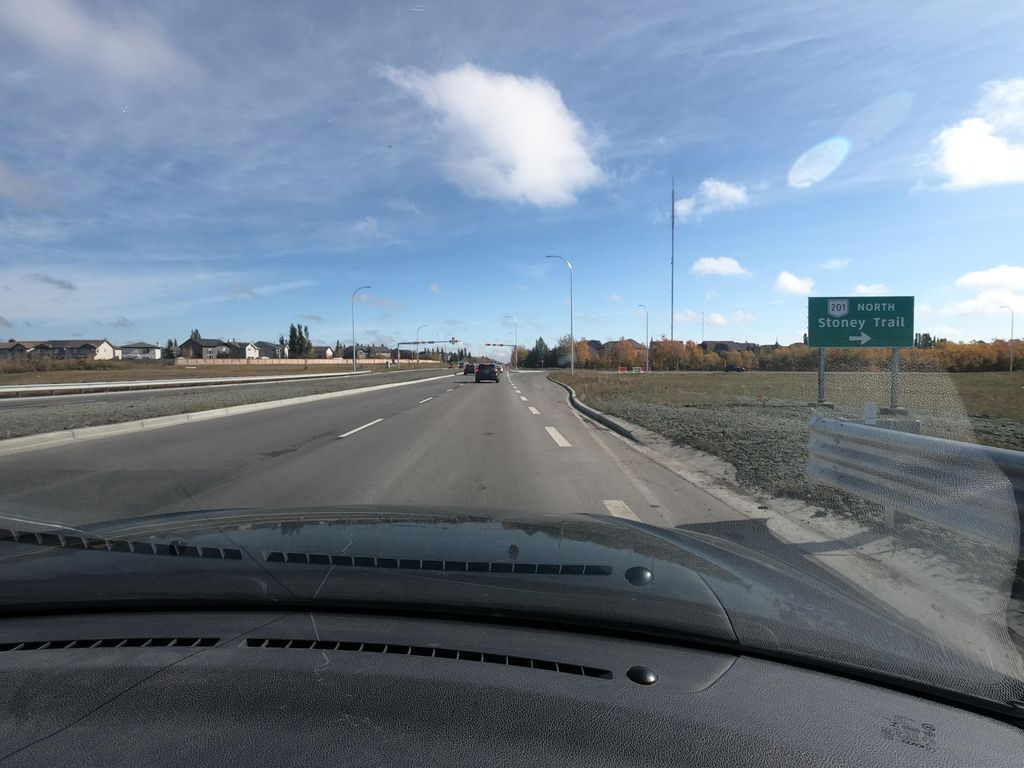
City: calgary